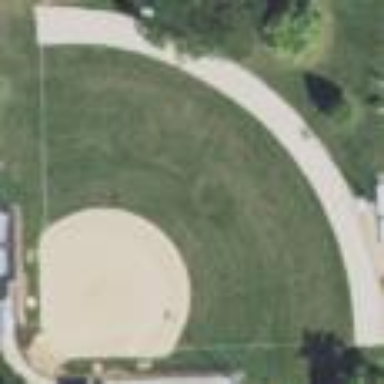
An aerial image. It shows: Baseball pitch for leisure land.